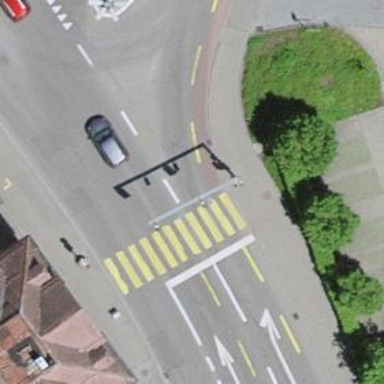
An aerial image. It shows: Zebra crossing with traffic signals.